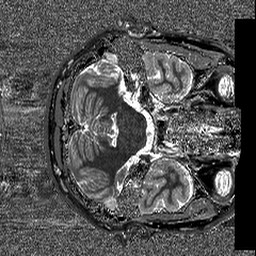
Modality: T1map
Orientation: axial
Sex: male